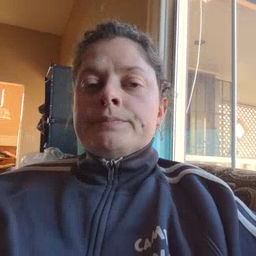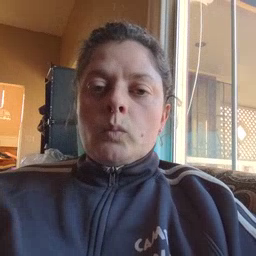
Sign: room